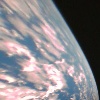
Label: cloud